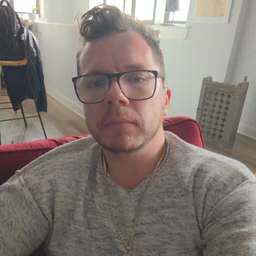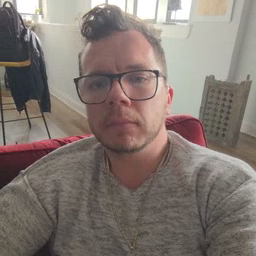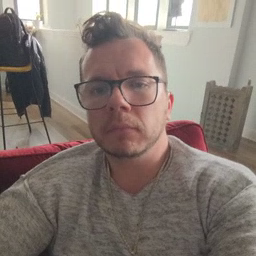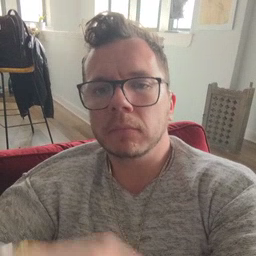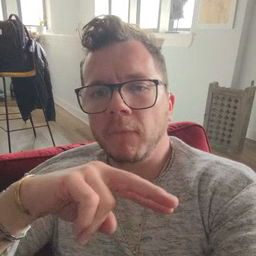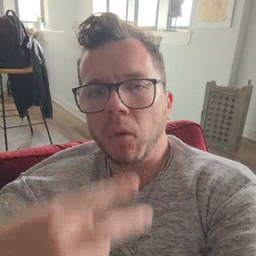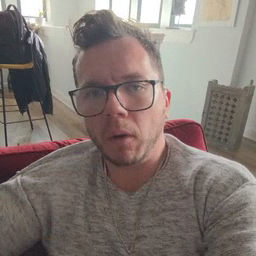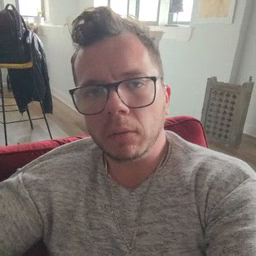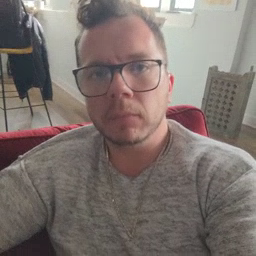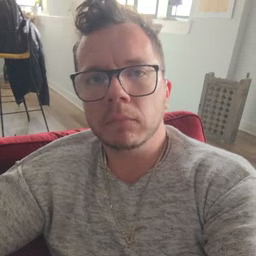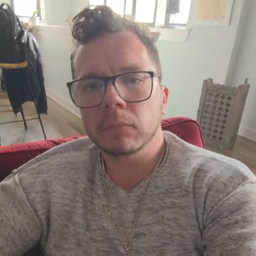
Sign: fall